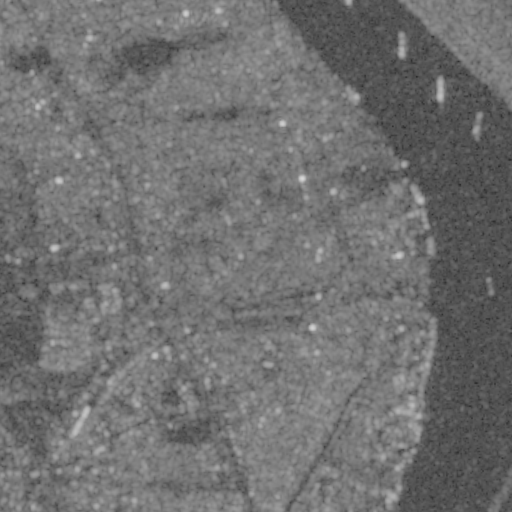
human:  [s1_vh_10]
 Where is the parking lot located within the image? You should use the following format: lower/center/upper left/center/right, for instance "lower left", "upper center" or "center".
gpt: The parking lot is located in the lower left of the image.
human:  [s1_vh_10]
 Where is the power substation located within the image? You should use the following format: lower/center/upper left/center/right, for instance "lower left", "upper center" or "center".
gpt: The power substation is located in the center left of the image.
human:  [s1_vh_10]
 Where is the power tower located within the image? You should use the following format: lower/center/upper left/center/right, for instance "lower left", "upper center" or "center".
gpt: The power tower is located in the center left of the image.
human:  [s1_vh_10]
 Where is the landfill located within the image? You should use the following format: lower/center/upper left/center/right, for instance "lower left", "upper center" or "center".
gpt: There is no landfill in the image.

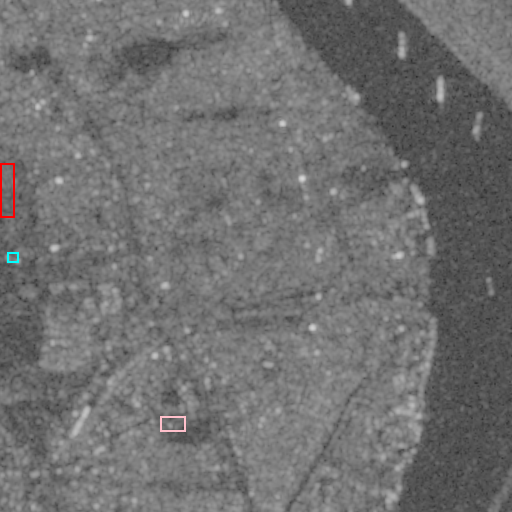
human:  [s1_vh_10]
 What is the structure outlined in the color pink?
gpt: The structure outlined in pink is a gas station.
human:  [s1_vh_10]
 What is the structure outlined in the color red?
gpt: The structure outlined in red is a park.
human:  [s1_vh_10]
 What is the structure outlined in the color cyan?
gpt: The structure outlined in cyan is a power substation.
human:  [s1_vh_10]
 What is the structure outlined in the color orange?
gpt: There is no orange outline.